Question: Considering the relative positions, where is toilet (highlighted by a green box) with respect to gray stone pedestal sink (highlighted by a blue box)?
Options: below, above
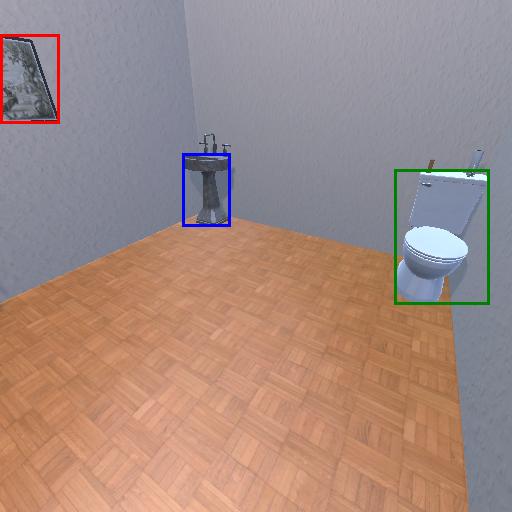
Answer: below